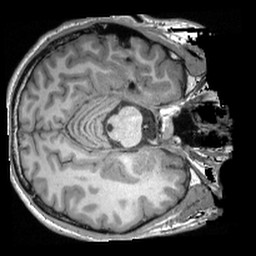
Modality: T1w
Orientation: axial
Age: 18
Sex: male
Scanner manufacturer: siemens
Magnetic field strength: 3 T
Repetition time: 2.3 s
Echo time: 0.00308 s